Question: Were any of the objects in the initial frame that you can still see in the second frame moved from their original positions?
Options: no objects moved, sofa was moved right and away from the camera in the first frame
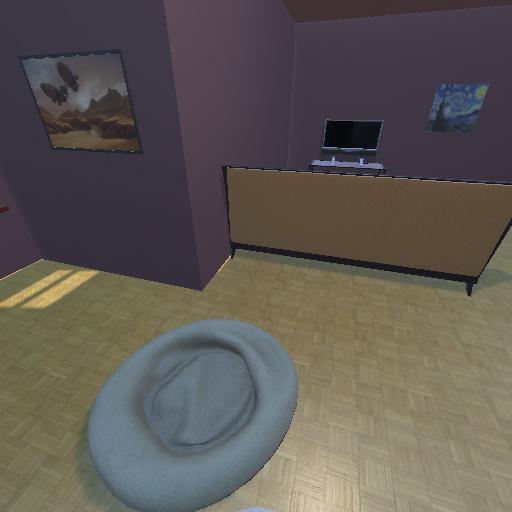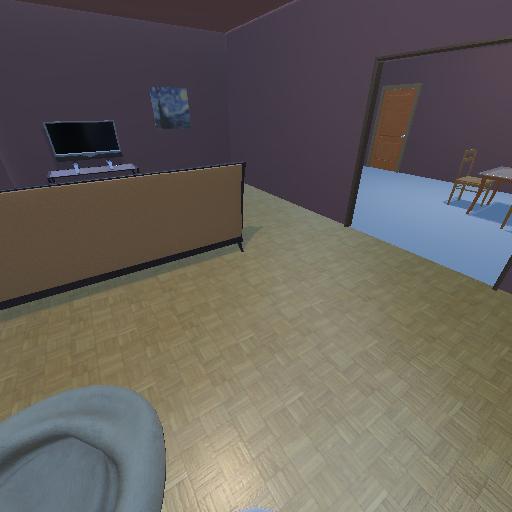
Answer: no objects moved